Field crop: tomato
Growth stage: 1
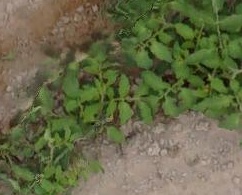
Species: tomato